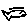
Label: fish